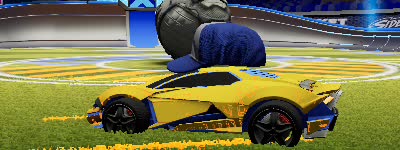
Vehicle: werewolf